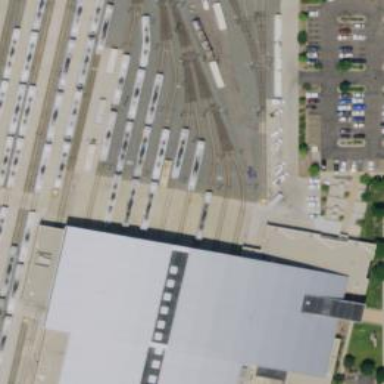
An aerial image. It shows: Light rail yard with electrified contact line. The yard includes building passage tunnel.